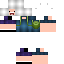
A male skeleton skin with dark skin, wearing brown helmet dressed in a blue hoodie and black pants, featuring a closed mouth.